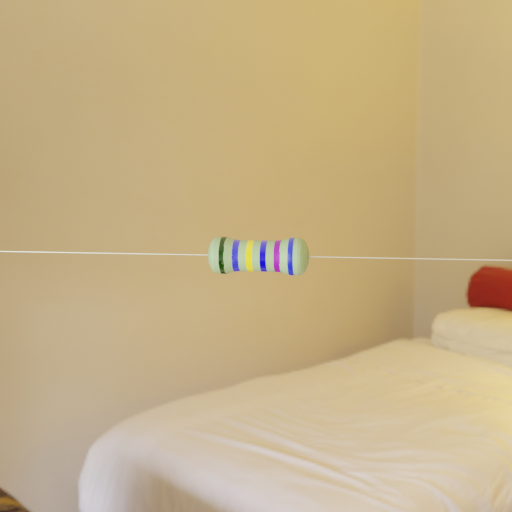
Resistor colour bands (in order): black, blue, yellow, blue, violet, blue